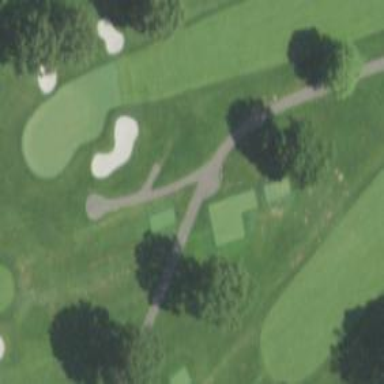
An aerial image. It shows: Golf tee.